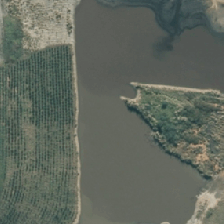
Land cover: grose_broom